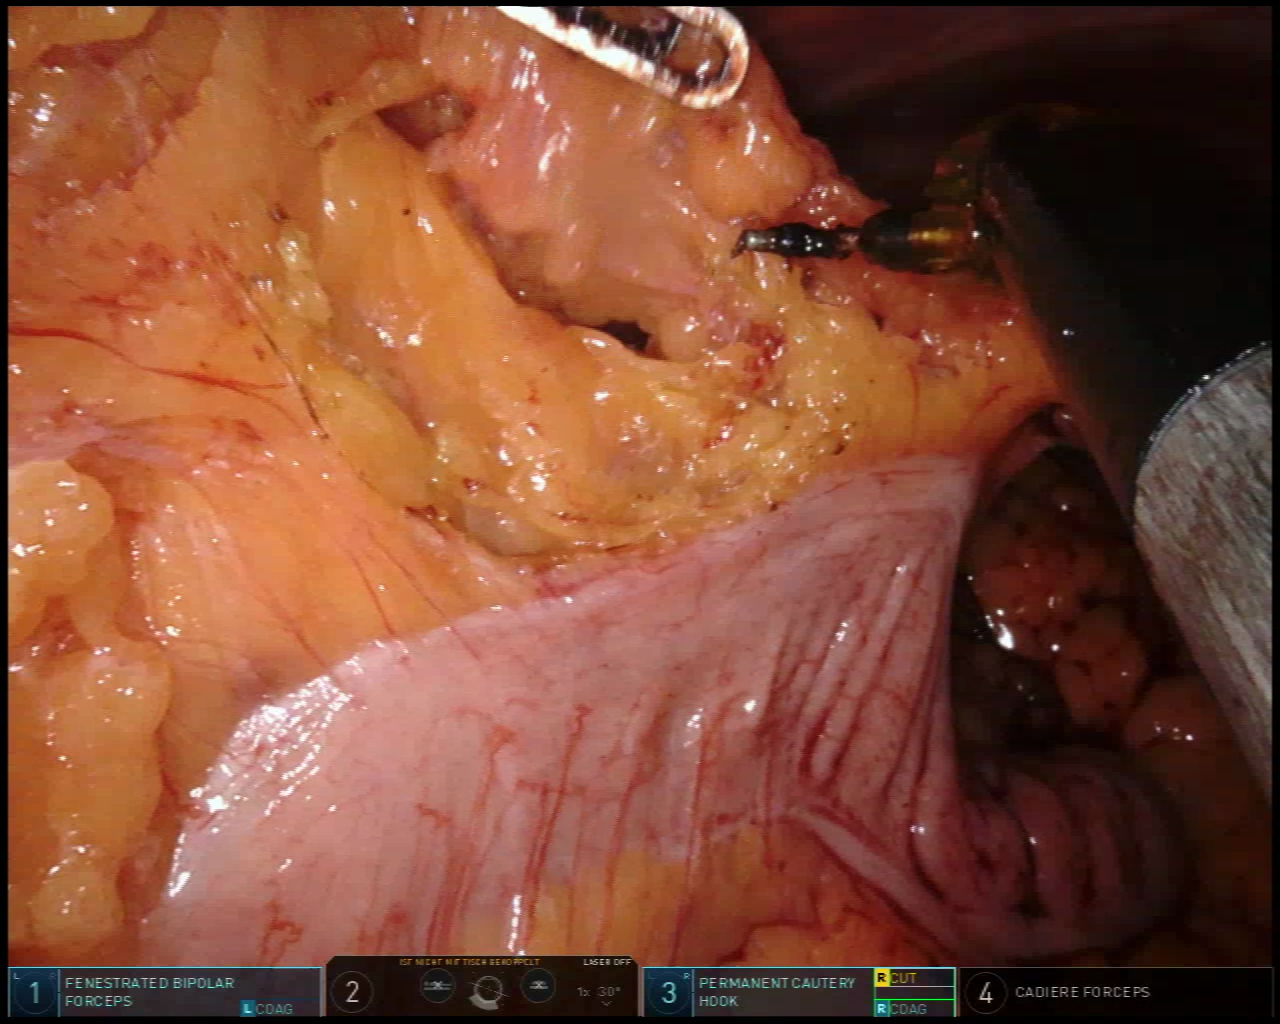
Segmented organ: colon
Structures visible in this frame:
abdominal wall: yes
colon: yes
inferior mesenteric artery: no
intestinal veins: no
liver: no
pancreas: no
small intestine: no
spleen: no
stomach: no
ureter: no
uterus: no
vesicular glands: no